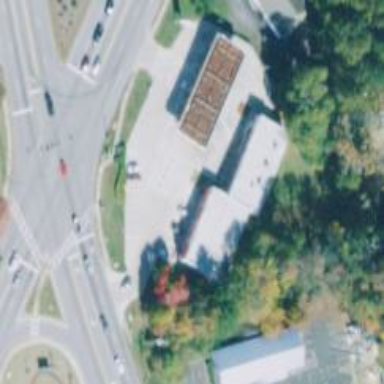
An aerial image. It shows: Convenience shop.